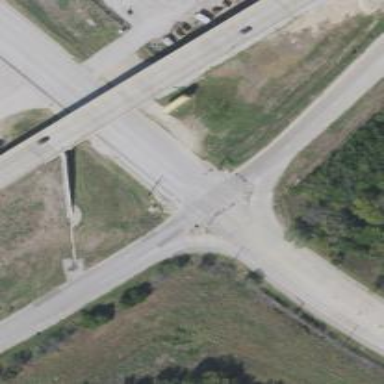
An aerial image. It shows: Secondary link road.